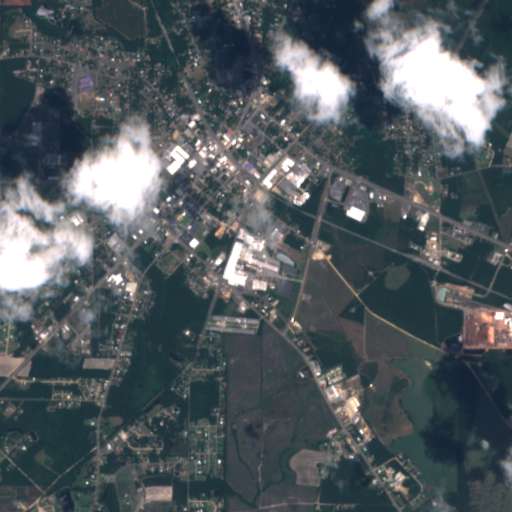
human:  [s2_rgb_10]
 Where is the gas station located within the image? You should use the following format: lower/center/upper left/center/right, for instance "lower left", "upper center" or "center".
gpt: The gas station is located in the center right of the image.
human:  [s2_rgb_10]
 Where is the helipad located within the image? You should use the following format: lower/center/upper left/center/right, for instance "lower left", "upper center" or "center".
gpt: The helipad is located in the center left of the image.
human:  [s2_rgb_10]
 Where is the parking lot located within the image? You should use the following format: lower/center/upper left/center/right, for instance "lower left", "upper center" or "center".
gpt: The parking lot is located in the upper center of the image.
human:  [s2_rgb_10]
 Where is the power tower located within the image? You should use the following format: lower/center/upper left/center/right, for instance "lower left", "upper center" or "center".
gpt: The power tower is located in the upper right of the image.
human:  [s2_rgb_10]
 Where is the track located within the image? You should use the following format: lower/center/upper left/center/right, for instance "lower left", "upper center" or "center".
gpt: The track is located in the center left of the image.
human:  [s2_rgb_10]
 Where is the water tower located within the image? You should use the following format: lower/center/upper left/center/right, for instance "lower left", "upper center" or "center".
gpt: The water tower is located in the upper center of the image.
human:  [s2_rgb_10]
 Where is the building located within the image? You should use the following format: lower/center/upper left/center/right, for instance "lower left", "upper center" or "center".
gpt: There is no building in the image.